Chest X-ray. View position: PA
Patient age: 16
Patient sex: M
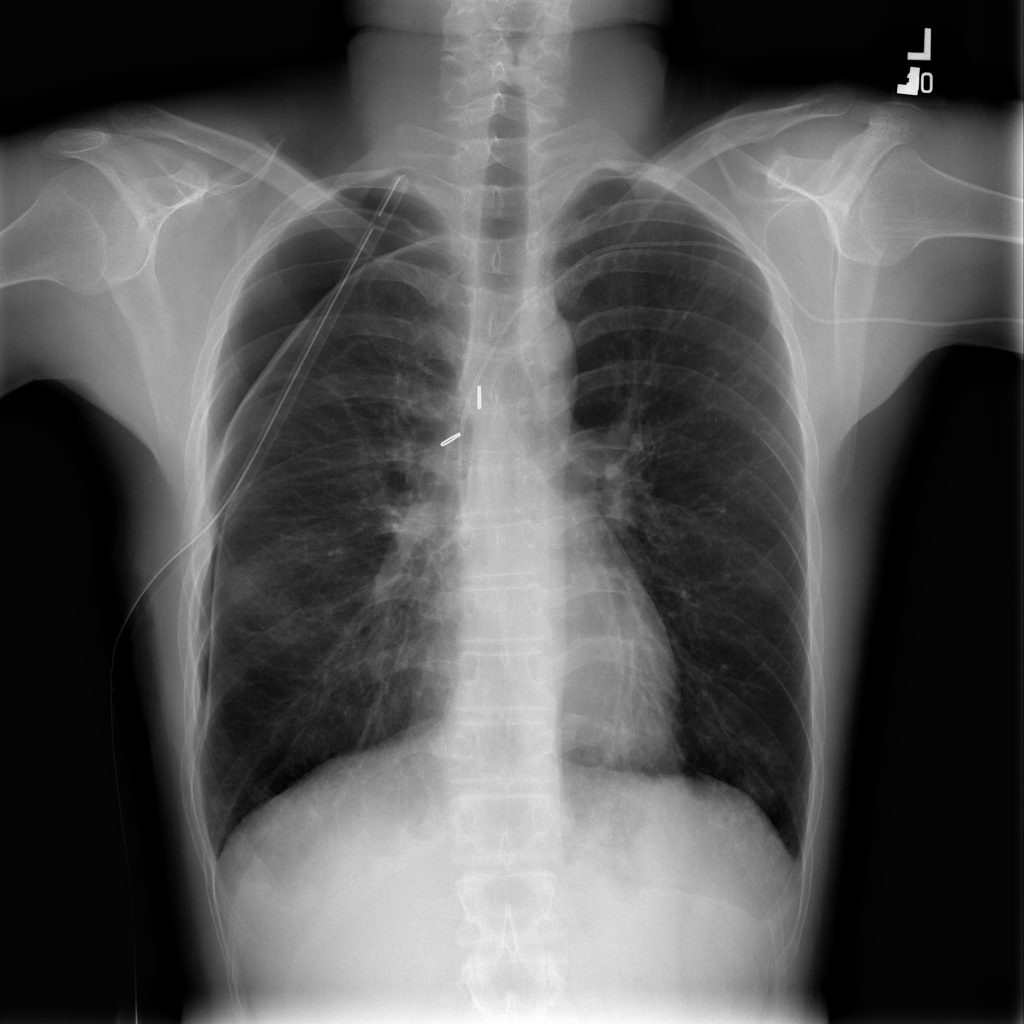
Finding: Pneumothorax